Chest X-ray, PA view. Patient: 46 years old, sex F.
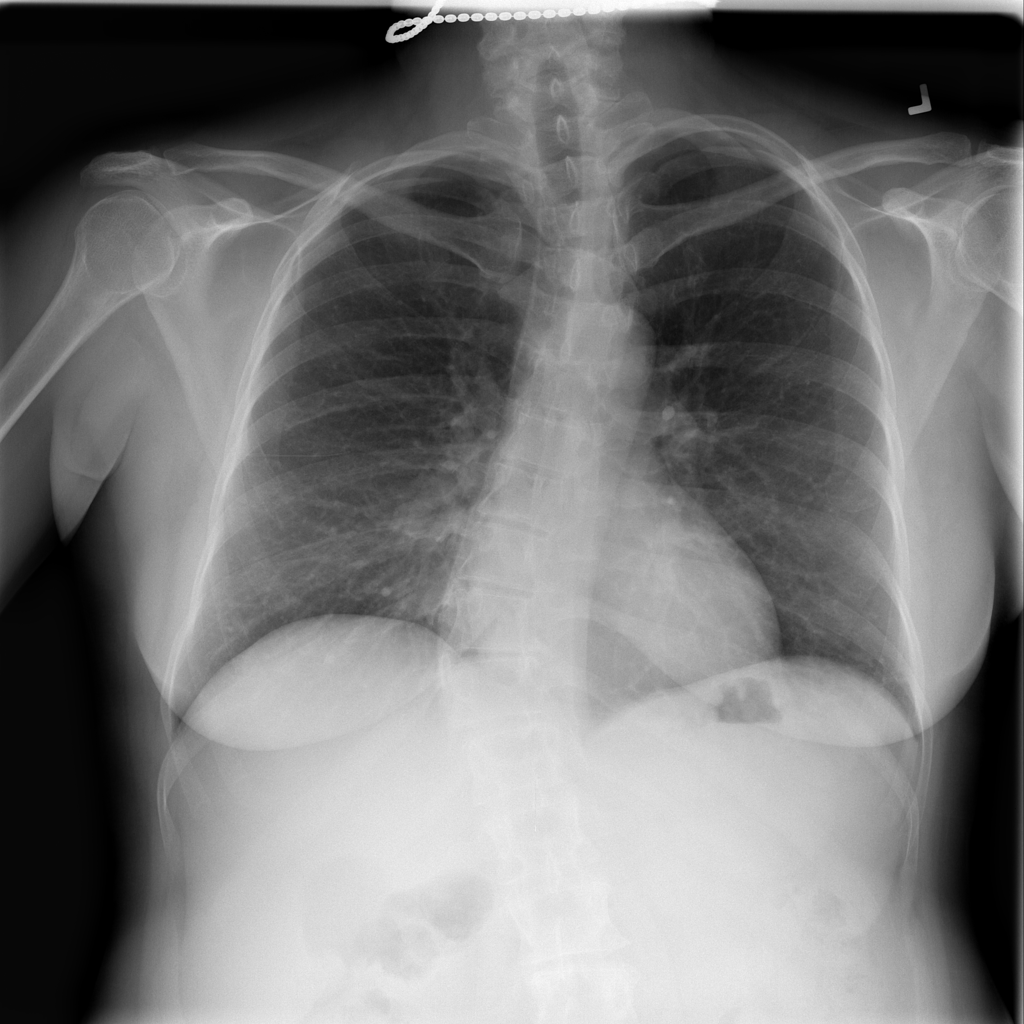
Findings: No Finding